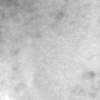
Label: no_change